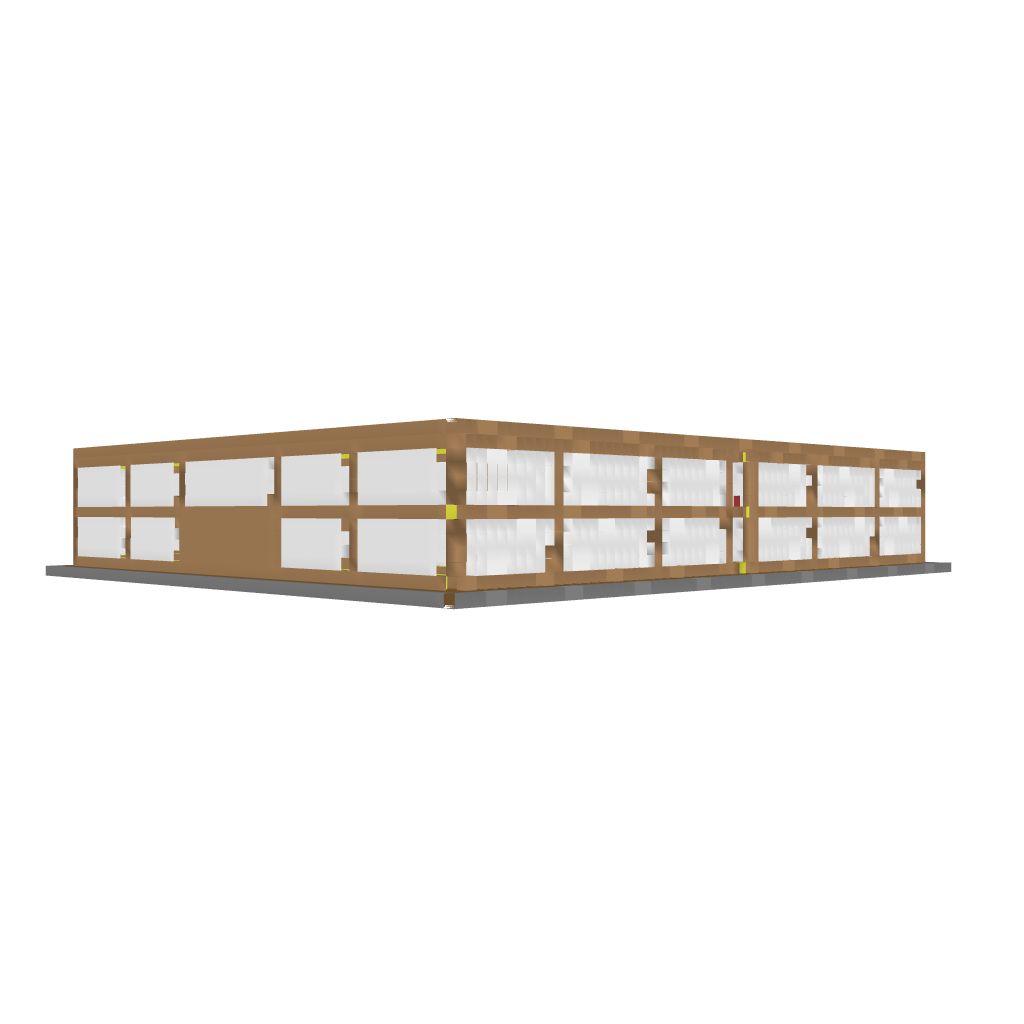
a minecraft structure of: Modern Mansion made out of wood and glass lot of glass no roof 2 floors